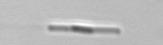
Label: Leptocylindrus